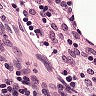
Metastatic tissue present: no